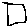
Label: square